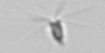
Label: Calciopappus